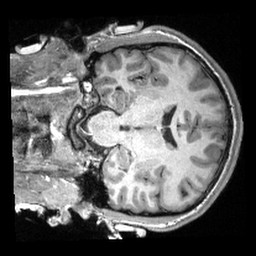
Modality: T1w
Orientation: coronal
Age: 20
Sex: male
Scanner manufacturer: siemens
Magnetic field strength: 3 T
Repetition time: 2.3 s
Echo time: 0.00308 s